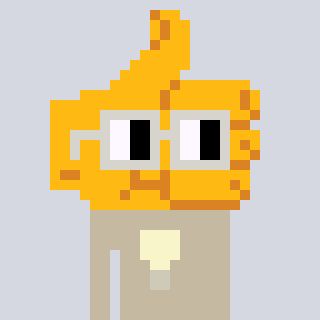
a pixel art character with square light gray glasses, a thumbsup-shaped head and a bege-colored body on a cool background